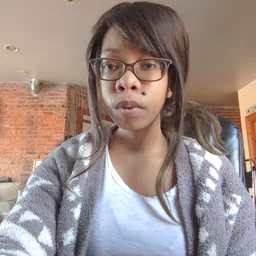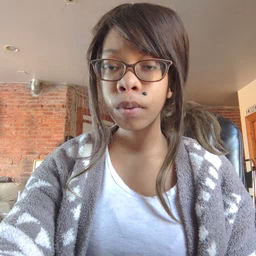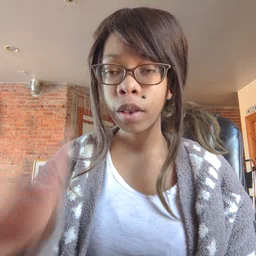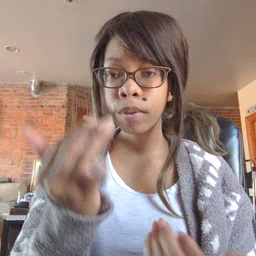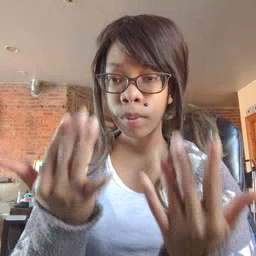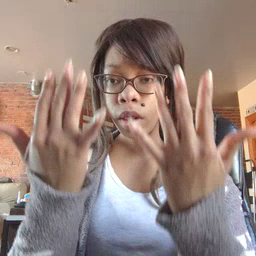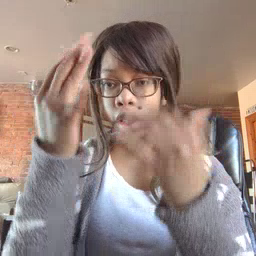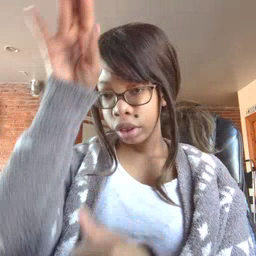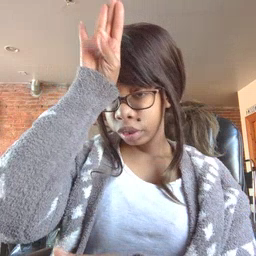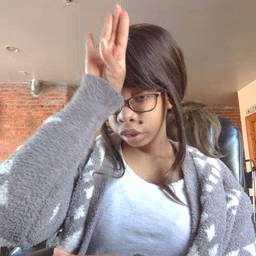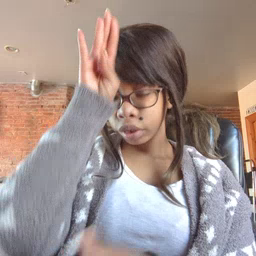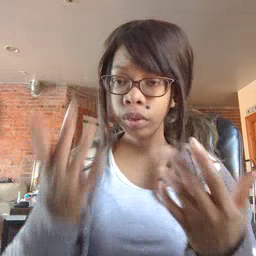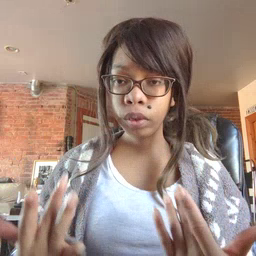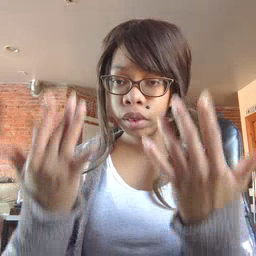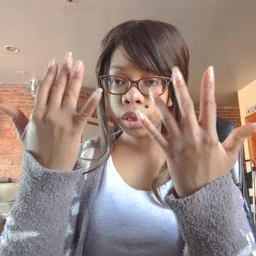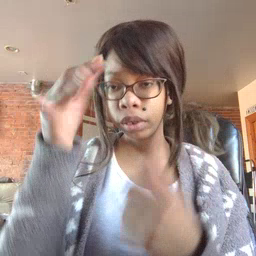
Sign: fireman